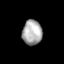
Tissue: lung
Cell type: Others
Senescence score: 0.613
Nuclear area (px): 483
Mean DAPI intensity: 170.847